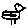
Label: bird